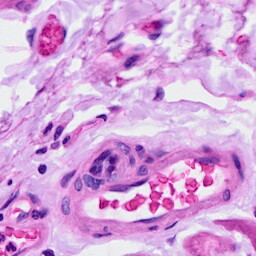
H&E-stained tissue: Ovarian